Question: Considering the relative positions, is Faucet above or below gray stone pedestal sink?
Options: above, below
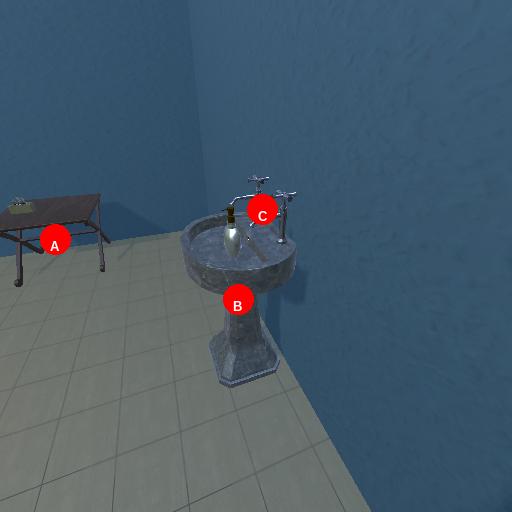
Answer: above